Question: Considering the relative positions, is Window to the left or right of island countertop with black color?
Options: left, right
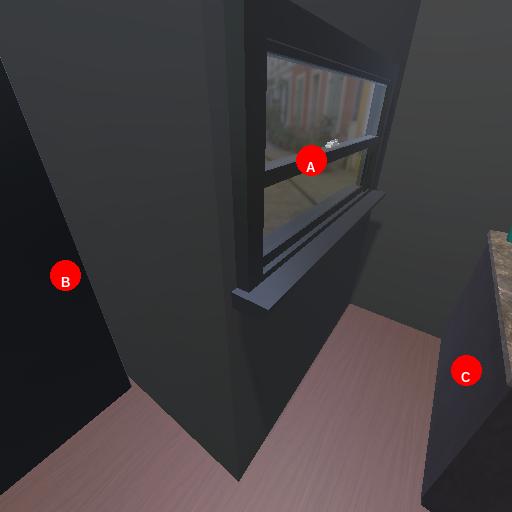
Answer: left